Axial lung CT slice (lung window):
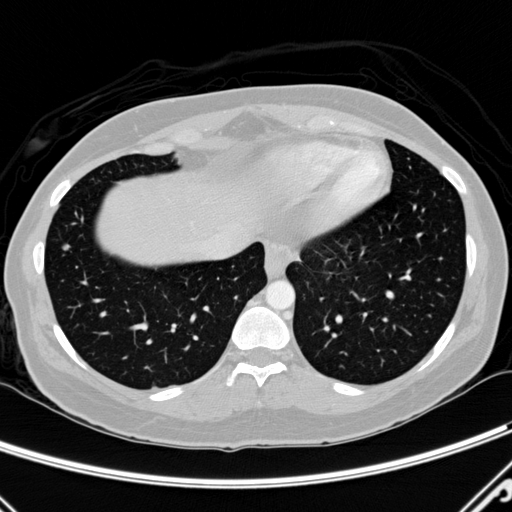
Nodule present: yes
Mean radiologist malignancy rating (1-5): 3